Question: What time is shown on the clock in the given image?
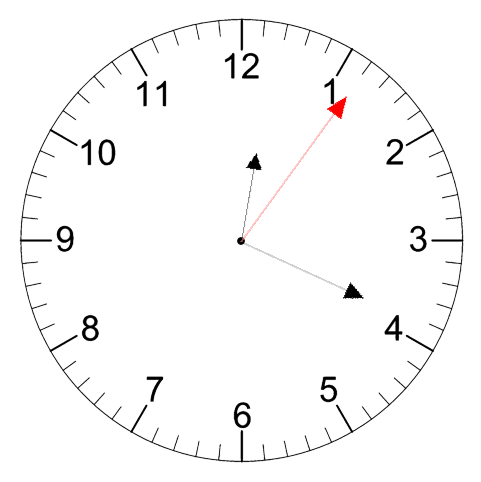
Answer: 12:19:06